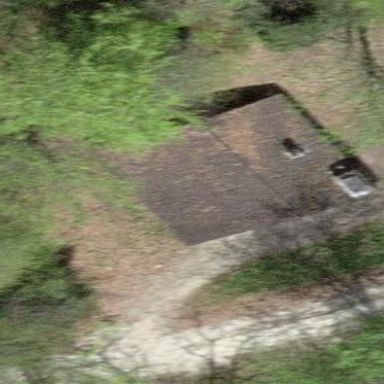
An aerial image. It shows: Cabin.